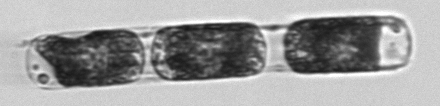
Label: Hemiaulus